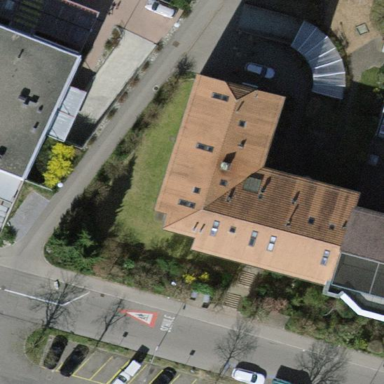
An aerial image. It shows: Image showing building with apartments.